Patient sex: M
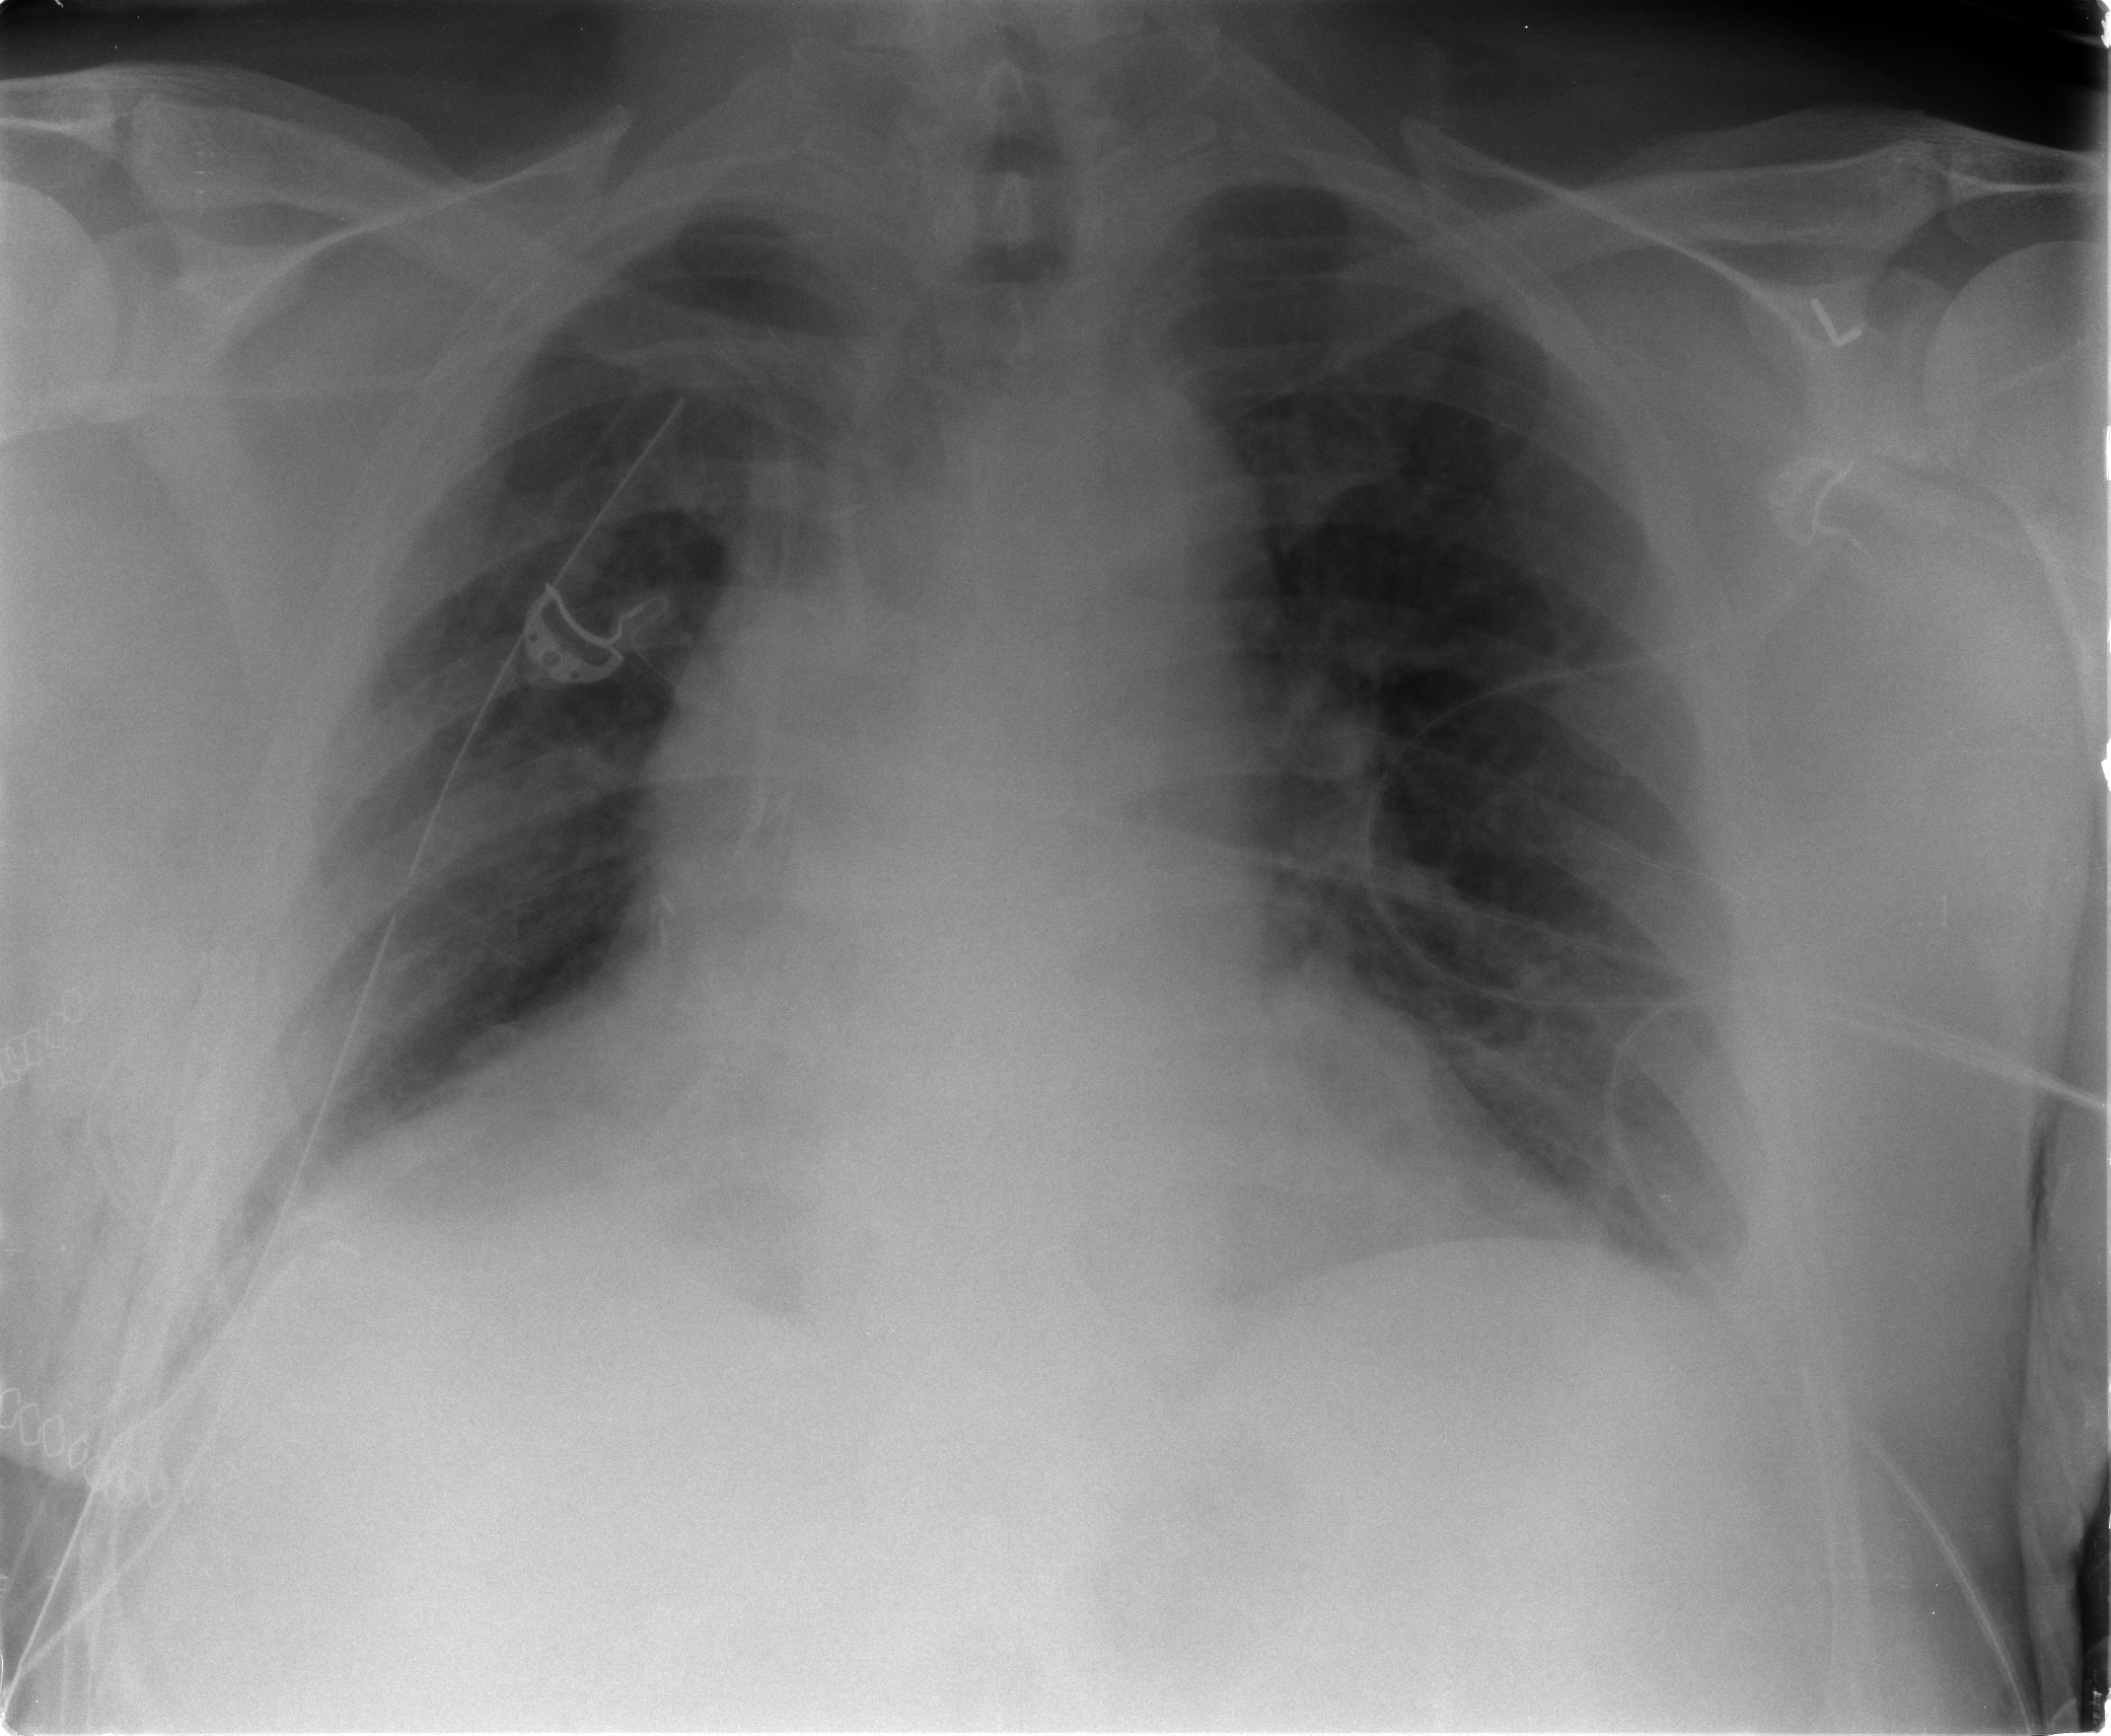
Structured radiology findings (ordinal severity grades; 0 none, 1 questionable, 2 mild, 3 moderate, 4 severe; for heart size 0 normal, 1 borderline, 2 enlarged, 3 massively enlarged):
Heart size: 2
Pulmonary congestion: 0
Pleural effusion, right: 0
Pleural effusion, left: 1
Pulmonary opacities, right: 0
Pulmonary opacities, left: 0
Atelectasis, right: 2
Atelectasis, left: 2